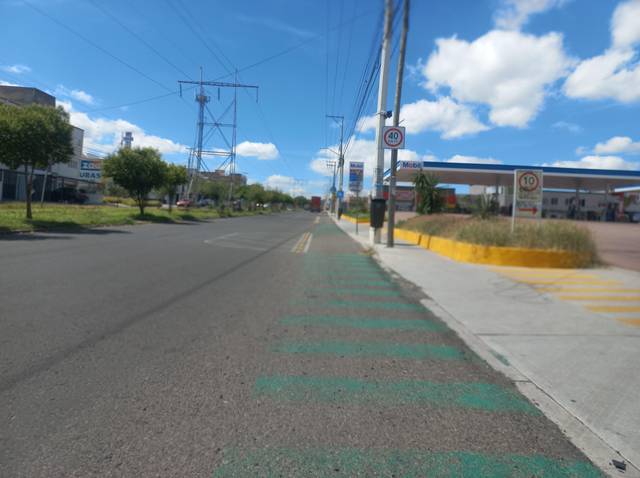
Region: Mexico
Coordinates: 20.551, -100.384